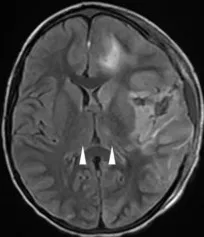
FLAIR sequences of brain magnetic resonance imaging (MRI) at day 39 showing interval evolution and improvement of thalamic.
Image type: radiology (mri)